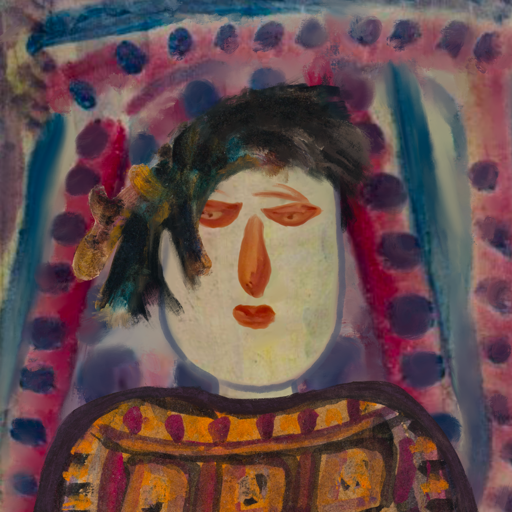
Background: HillGirl, Head And Neck Front: Hill_Girl, Face Front: Pious_Lady, Bust: Doll, Hair Front: Pipe, Head Accessory: Blank, Second Necklace: Blank, Necklace: Blank, Baby: Blank